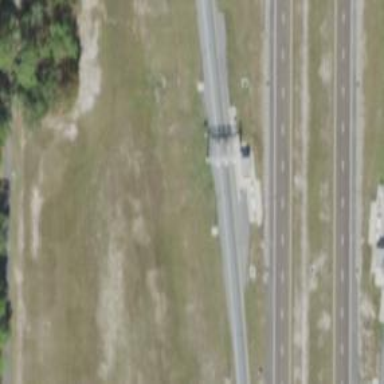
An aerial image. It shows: Toll gantry on the road.